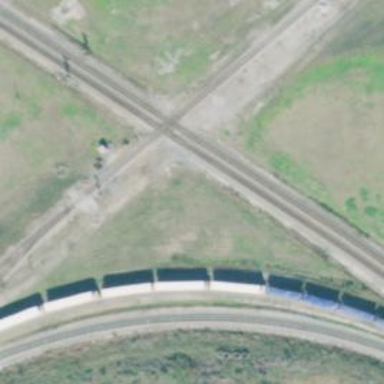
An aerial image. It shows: Railway crossing.